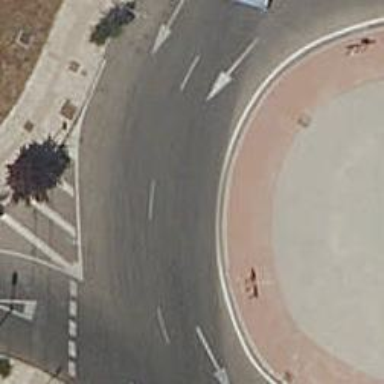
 there is sidewalk with surface made of paving stones."